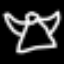
Label: angel